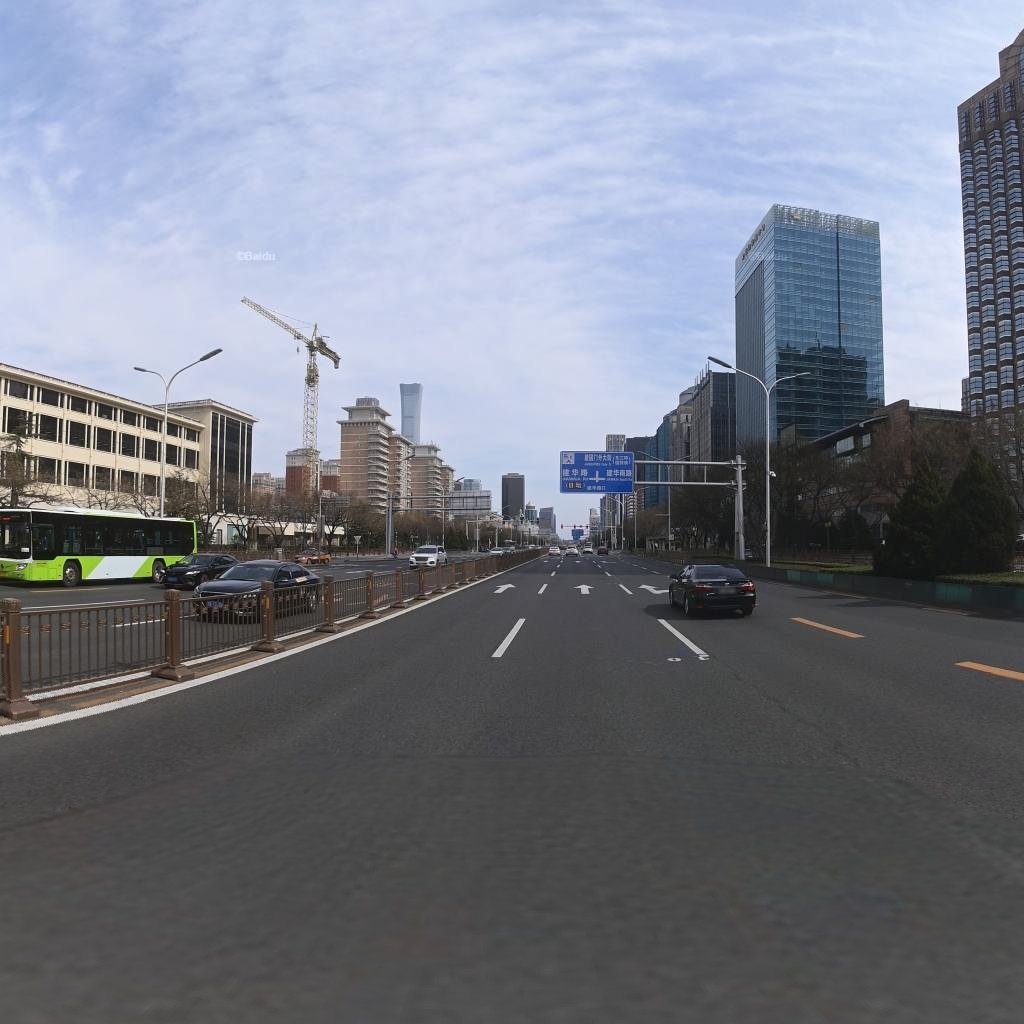
Region: Chaoyang
Road damage annotations: longitudinal crack